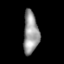
Tissue: lung
Cell type: Myeloid cells
Senescence score: 0.2344
Nuclear area (px): 635
Mean DAPI intensity: 152.743